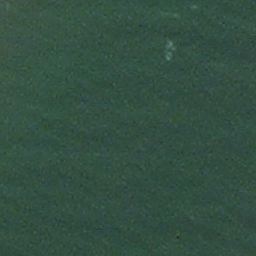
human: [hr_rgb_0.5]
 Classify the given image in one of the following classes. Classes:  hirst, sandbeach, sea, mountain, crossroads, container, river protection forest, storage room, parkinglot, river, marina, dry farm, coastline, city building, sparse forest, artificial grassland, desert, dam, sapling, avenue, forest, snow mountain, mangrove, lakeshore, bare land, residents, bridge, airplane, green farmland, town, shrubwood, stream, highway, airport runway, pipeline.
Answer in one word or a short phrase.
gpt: sea